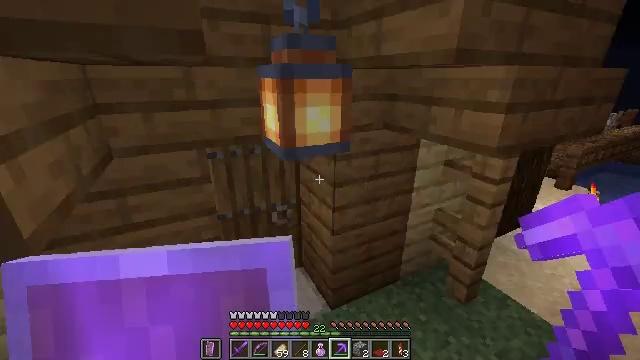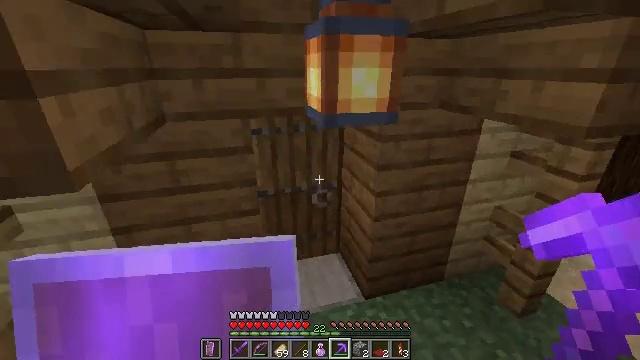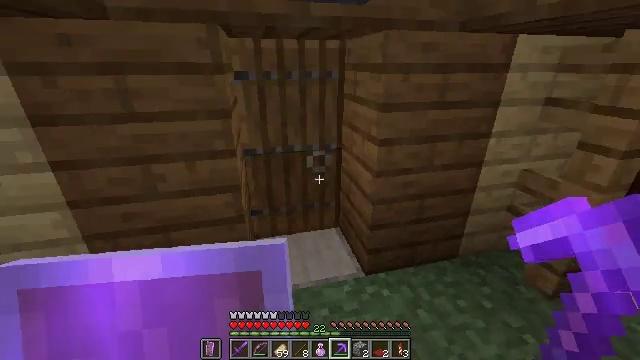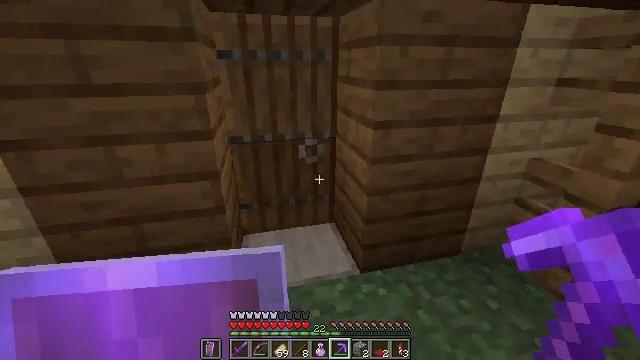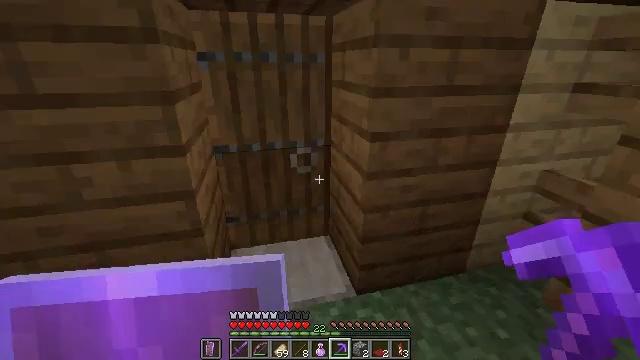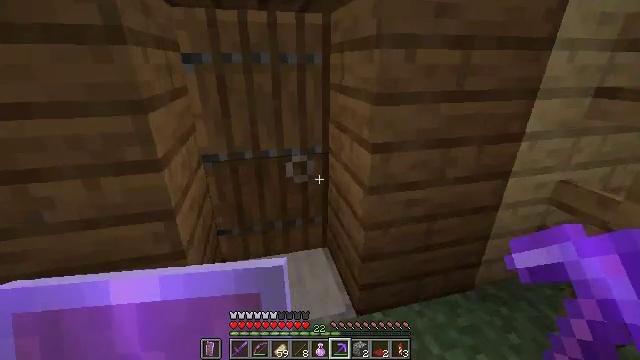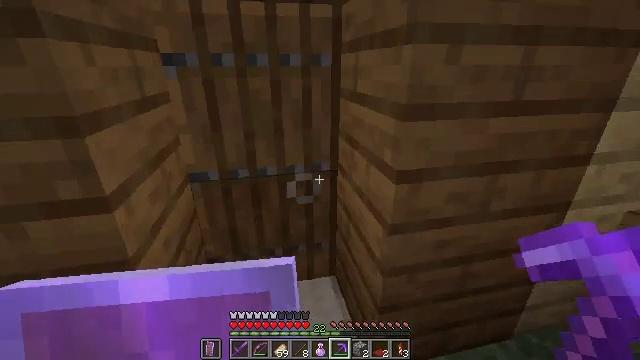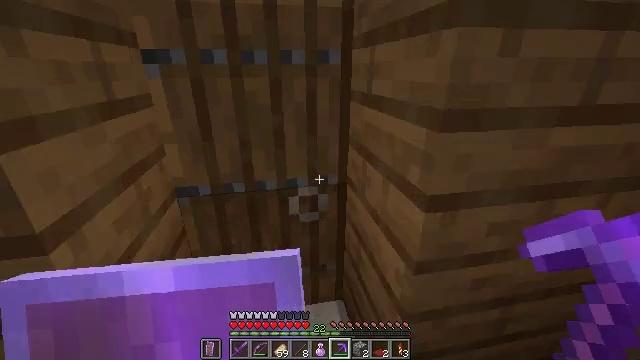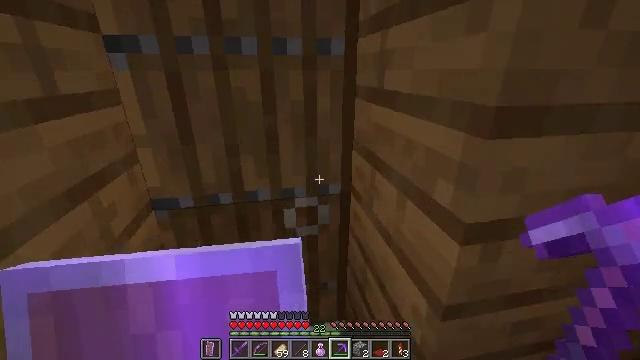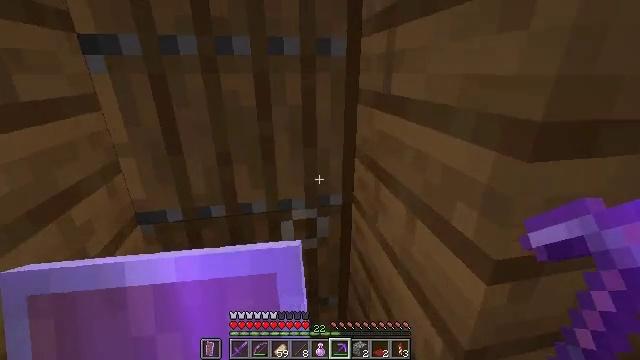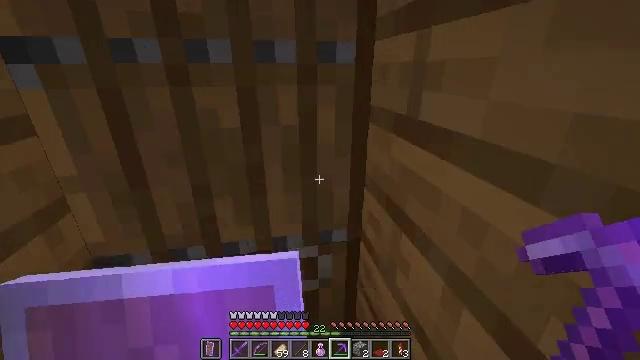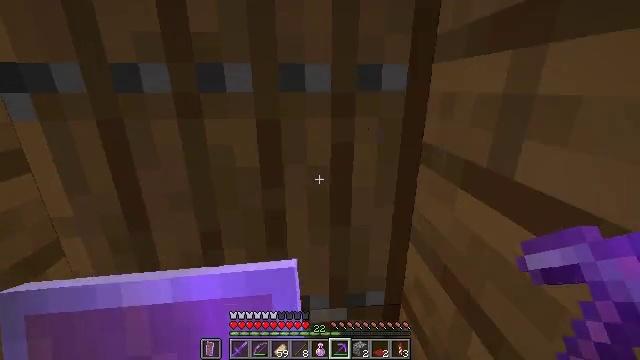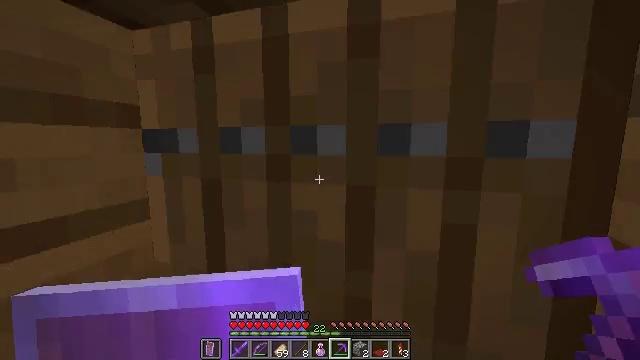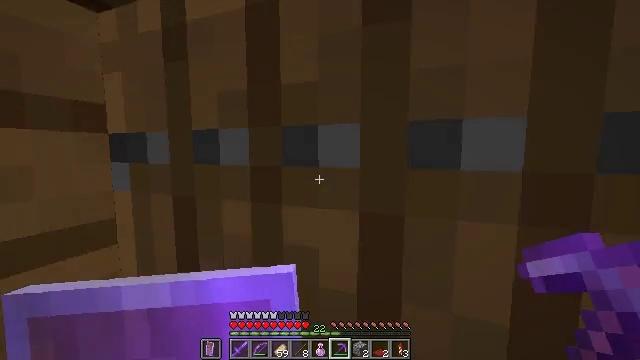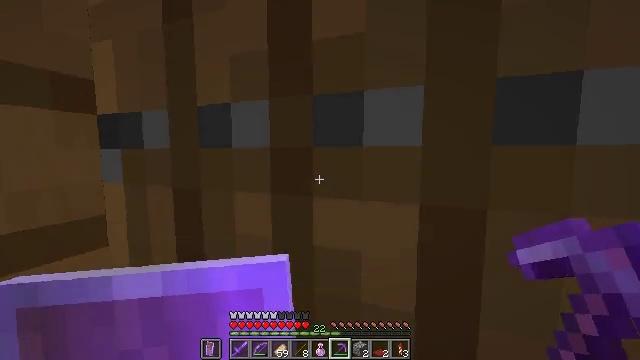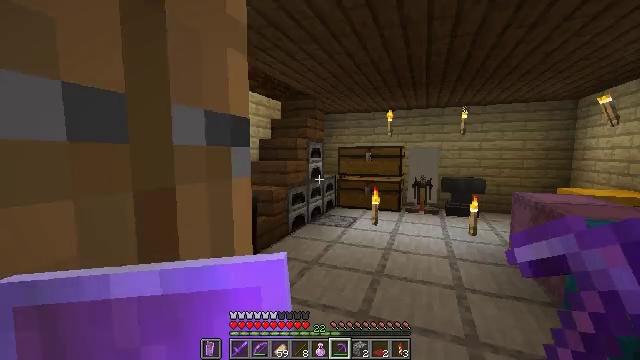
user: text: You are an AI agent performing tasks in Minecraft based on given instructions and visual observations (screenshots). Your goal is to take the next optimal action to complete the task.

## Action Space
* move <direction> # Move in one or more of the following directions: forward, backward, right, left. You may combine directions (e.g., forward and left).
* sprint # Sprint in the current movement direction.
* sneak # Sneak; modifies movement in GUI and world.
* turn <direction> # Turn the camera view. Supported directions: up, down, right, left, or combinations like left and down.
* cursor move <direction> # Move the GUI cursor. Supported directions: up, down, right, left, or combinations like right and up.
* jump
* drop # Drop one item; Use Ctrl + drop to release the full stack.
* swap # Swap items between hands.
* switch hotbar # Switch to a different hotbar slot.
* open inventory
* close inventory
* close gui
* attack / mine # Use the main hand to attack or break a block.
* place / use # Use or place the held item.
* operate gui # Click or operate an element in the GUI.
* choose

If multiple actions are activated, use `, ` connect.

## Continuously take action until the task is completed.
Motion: motion action
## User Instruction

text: Destroy the spruce leaves to get sticks and saplings.
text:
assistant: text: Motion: move forward, turn left and down
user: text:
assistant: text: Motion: move forward, turn left
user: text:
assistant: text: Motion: move forward
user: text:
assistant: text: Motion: move forward
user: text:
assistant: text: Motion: move forward
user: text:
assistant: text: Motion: move forward, turn left
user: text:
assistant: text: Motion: move forward, turn left
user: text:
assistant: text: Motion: move forward
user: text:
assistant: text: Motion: move forward
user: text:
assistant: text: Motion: move forward
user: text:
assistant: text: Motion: move forward, turn left and up
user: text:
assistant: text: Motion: move forward, turn left and up
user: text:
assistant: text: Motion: move forward, turn left and up
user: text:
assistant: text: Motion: move forward
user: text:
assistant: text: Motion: move forward, use / place
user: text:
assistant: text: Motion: move forward, use / place
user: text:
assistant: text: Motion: move forward
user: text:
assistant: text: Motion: move forward, turn right
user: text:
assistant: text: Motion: move forward, turn right
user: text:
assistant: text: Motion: move forward, turn right
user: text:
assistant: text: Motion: move forward, turn right and down
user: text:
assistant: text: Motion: move forward, turn right and down
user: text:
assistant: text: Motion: move forward, turn right and down
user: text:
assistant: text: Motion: move forward, turn right and down
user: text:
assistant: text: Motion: move forward
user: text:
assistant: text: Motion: move forward
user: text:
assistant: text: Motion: move forward, turn left
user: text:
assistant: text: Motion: move forward, turn left and up
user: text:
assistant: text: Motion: move forward, turn left and up
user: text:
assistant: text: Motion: move forward and move left, turn left and up